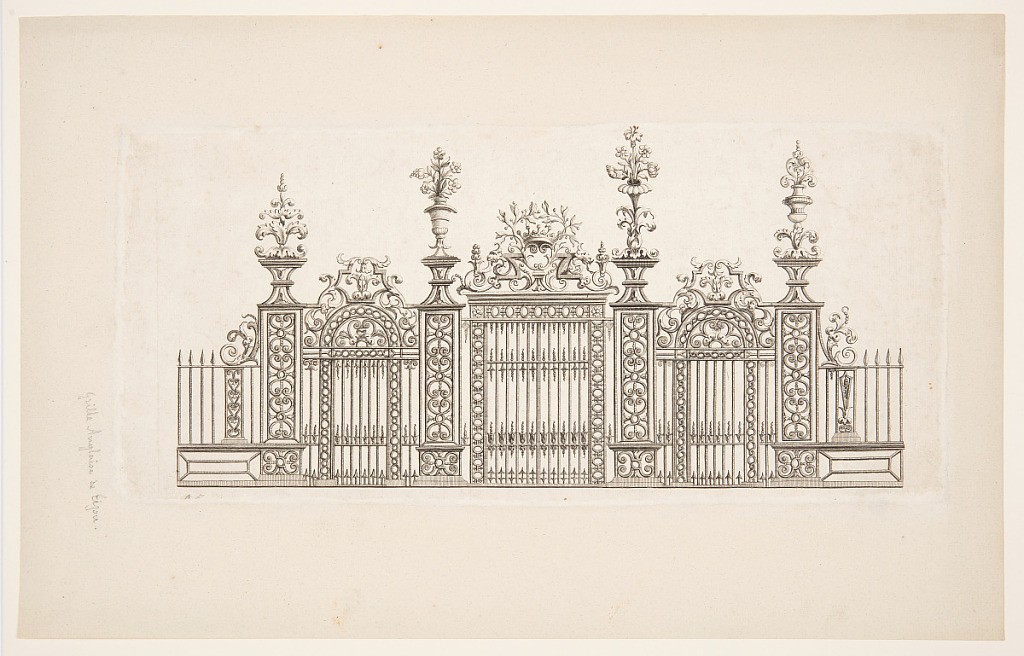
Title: Design for an iron gate (with alternate suggestions)
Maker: Jean Tijou, French, active 1689 - 1712
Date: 1710–1715
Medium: Engraving on paper
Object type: Print
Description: A wrought iron gate in three sections, surmounted by urns in alternate suggestions. The center section is surmounted by a crown and olive branches.